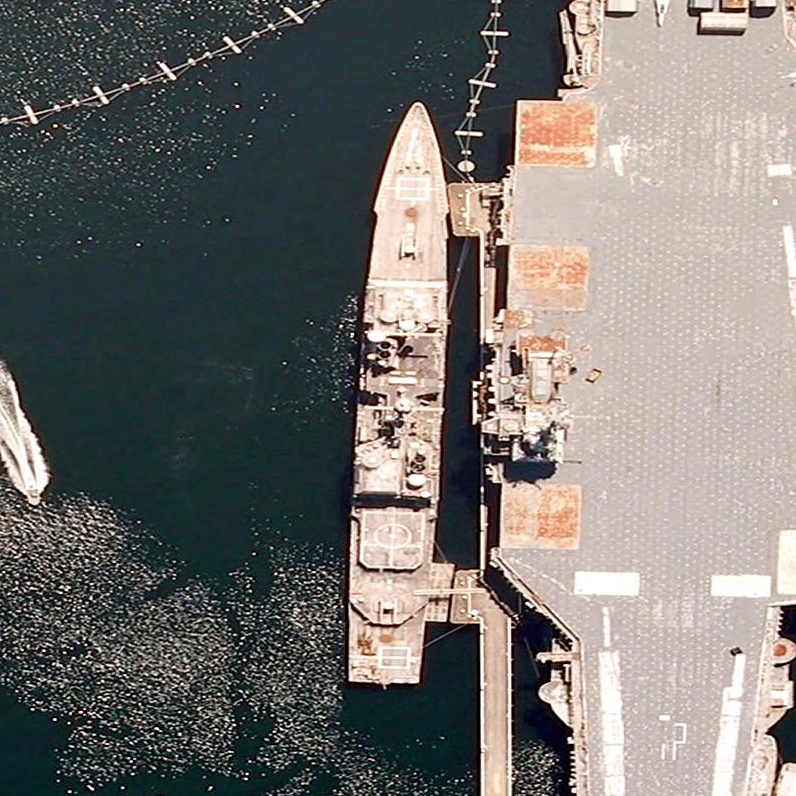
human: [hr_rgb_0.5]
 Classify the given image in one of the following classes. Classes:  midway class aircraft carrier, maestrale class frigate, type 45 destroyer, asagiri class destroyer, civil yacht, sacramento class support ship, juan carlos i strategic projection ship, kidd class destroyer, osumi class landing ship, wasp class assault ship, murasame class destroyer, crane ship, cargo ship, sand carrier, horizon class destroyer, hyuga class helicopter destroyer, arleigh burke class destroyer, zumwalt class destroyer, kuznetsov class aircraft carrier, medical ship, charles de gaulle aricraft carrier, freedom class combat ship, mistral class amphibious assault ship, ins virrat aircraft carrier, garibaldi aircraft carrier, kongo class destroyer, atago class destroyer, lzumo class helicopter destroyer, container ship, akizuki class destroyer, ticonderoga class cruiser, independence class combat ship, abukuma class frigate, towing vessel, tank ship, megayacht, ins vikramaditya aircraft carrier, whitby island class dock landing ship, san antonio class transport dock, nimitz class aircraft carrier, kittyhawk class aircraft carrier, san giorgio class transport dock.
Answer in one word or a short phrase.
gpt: Ticonderoga class cruiser